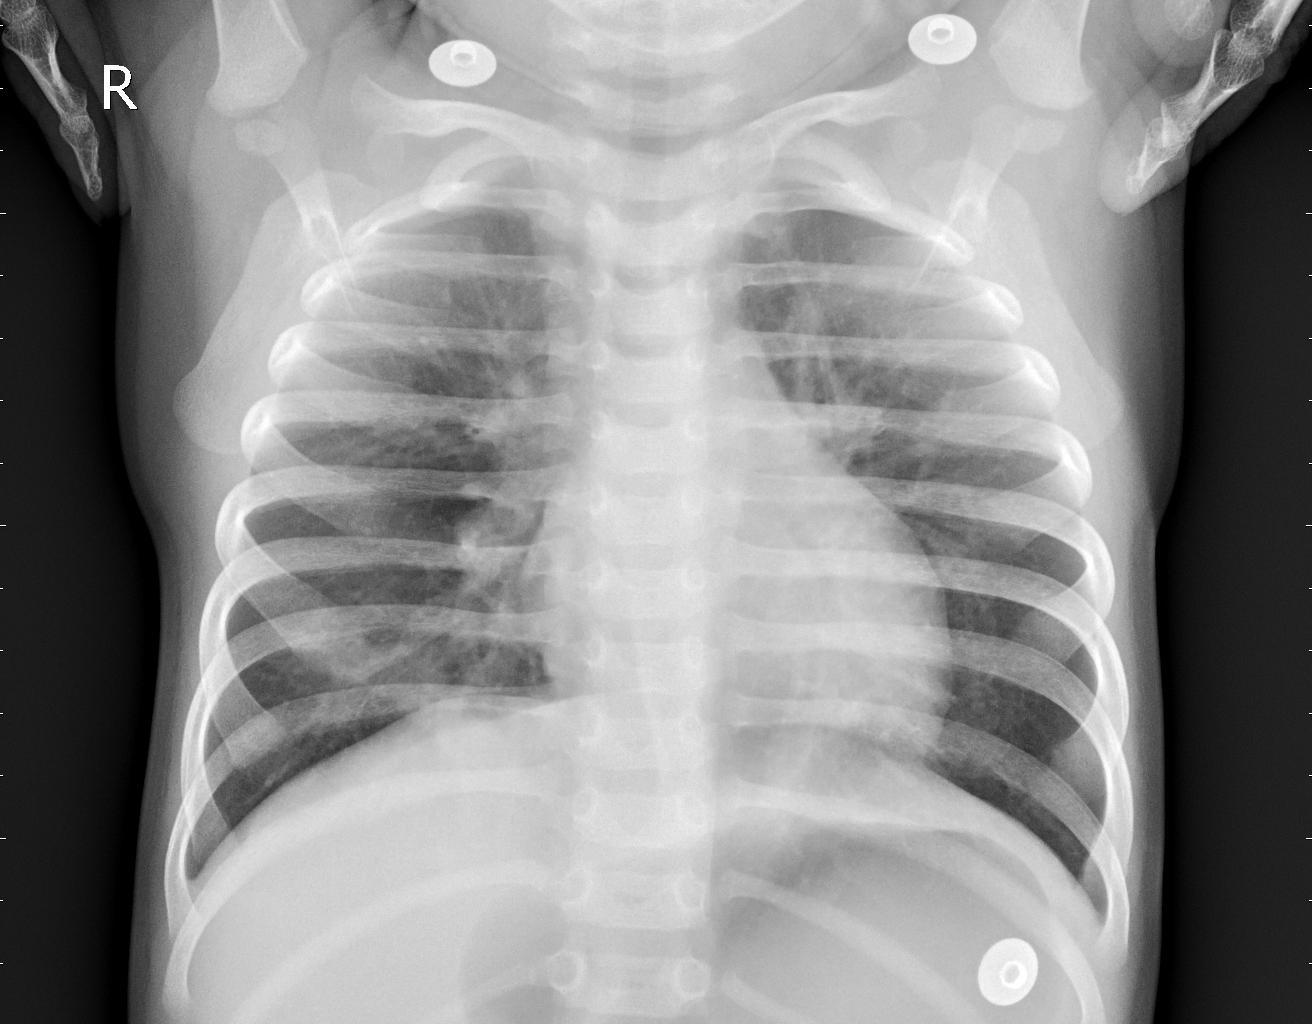
Diagnosis: PNEUMONIA